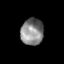
Tissue: skin
Cell type: Epithelial cells
Senescence score: 0.2684
Nuclear area (px): 590
Mean DAPI intensity: 133.839